Interaction volume radius: 5 \u00c5
Interaction volume height: 10 \u00c5
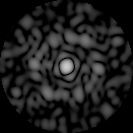
Disorder parameter: 0.8696